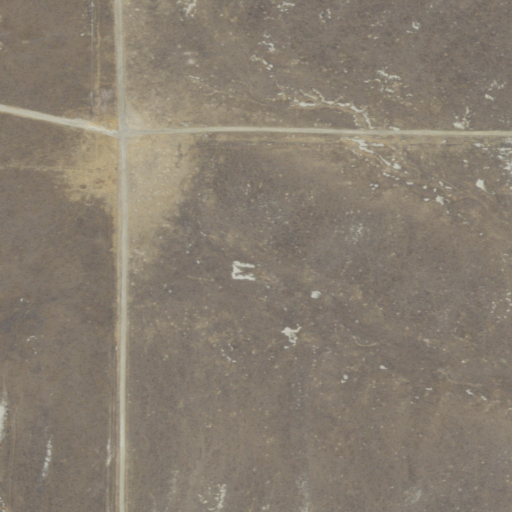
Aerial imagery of mountains in California named Las Alturas containing only grassland